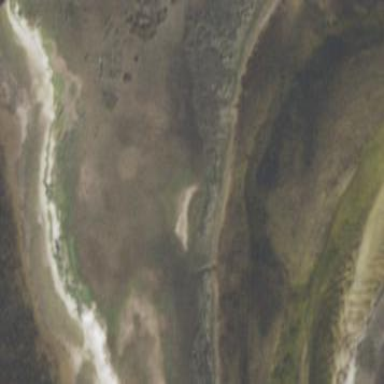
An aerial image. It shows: Tidal flat wetland.